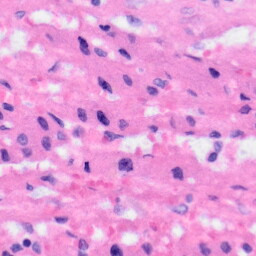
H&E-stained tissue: Liver